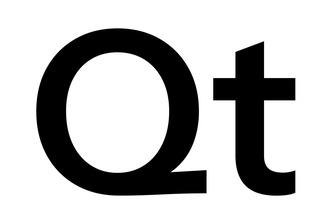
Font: InstrumentSans_SemiBold